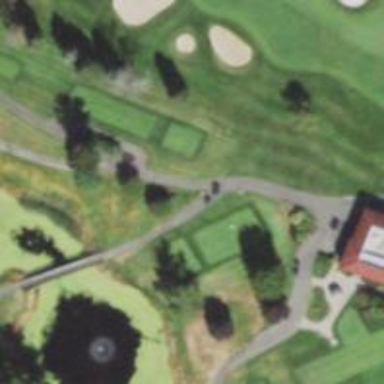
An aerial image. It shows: Pathway for golfing.